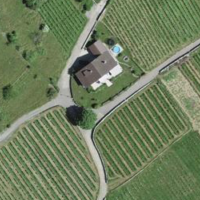
EUNIS habitat code: 55
Species observed at this site:
Campanula rapunculoides